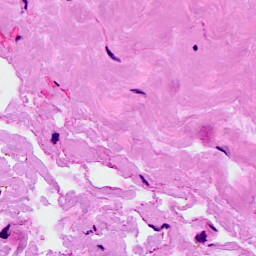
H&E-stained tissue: Breast